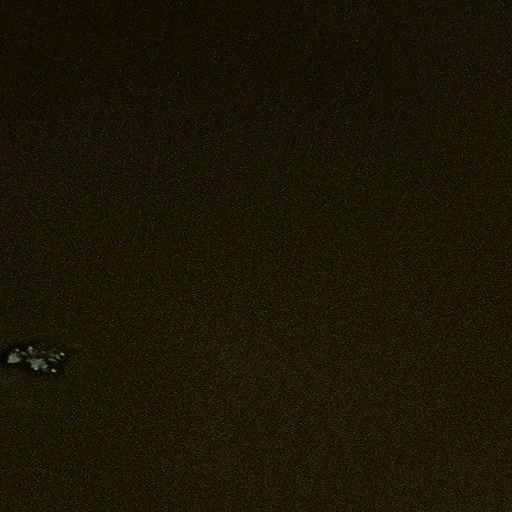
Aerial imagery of island in Alaska named Midway Rocks containing only unknown